Field crop: maize
Growth stage: 2
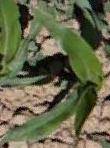
Species: maize